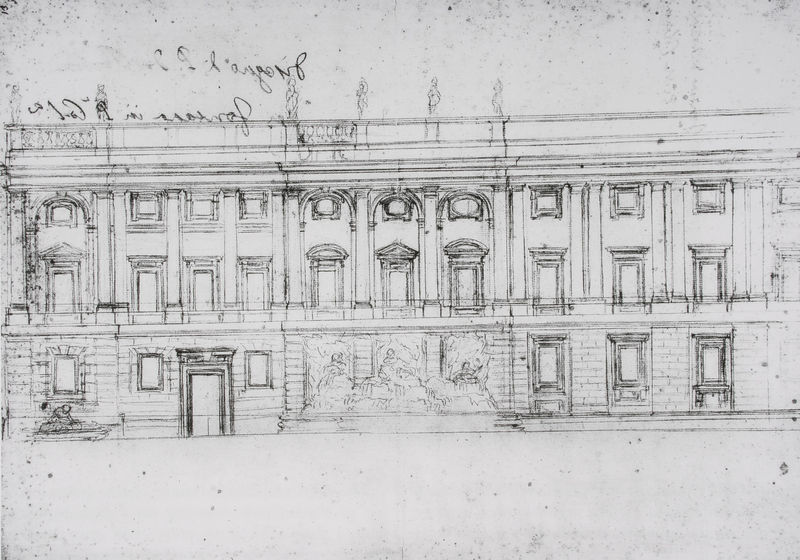
Titel: Entwurf für einen Palast der Chigi mit kleinem Brunnen an der Piazza Colonna, Rom
Künstler: Pietro da Cortona
Standort: Rom
Institution: Biblioteca Apostolica Vaticana
Schlagwörter: himmel, weiß, ausschnitt, fenster, grau, schwarz, skizze, straße, säulen, tür, zeichnung, dach, gebäude, haus, schloss, alt, wand, architektur, steine, signatur, erde, brüstung, busch, büsche, flach, boden, figur, front, renaissance, brunnen, schrift, ansicht, bogen, fassade, türen, studie, giebel, mauer, grafik, graphik, linien, türe, platz, pilaster, figuren, rundbogen, detail, inschrift, tor, bögen, eingang, tusche, fensterrahmen, palast, palazzo, balustrade, mauerwerk, schnitt, radierung, schwarzweiß, seitenverkehrt, spiegelverkehrt, entwurf, andeutungen, architrav, kapitelle, kapitell, flecken, portal, rustika, sims, gesims, skulpturen, backsteinmauer, risalit, statuen, architrave, mauern, frontansicht, geschosse, plan, stockwerke, handschrift, riss, aufriss, architekturzeichnung, flachdach, attika, leonardo, vorderfront, dachreiter, kringel, martin, kafka, dachfiguren, zarge, detil, 1500, türrahmen handschrift, gega